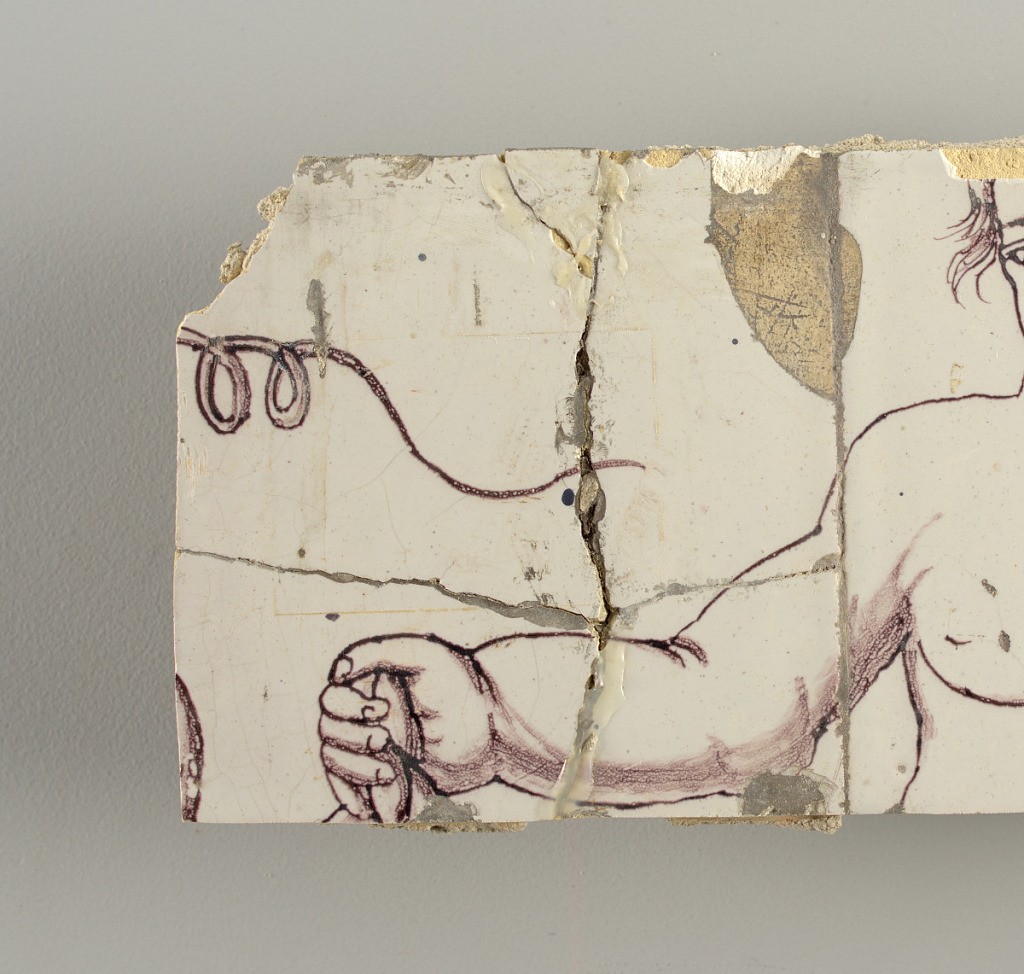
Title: Wall facing
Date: ca. 1725
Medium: tin-glazed earthenware, underglaze
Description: Running design for a frieze or a dado, composed of scrolls of foliage and strapwork, and four repeating motifs--a seated woman in a small upright oval medallion, a putto seated on a rocailled base, and strapwork in axial pattern.  The various panels, A to F, show various repeats of the same design, all being five tiles high and a varying number of tiles wide.